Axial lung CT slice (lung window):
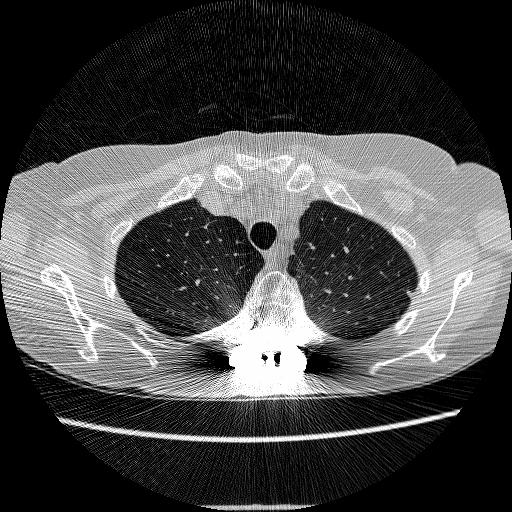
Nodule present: yes
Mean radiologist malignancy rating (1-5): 2